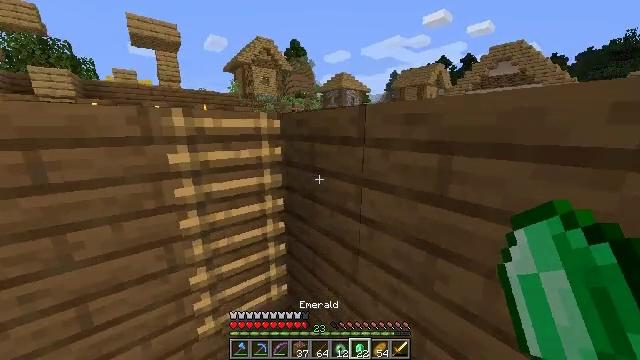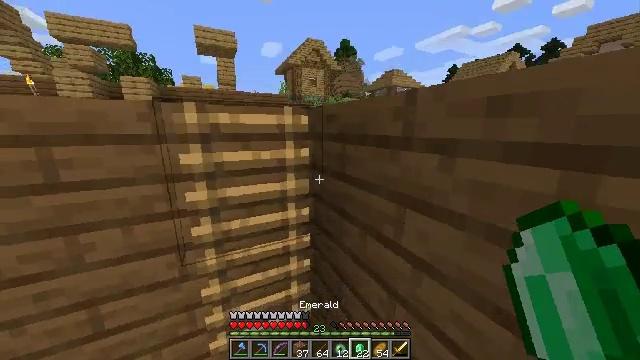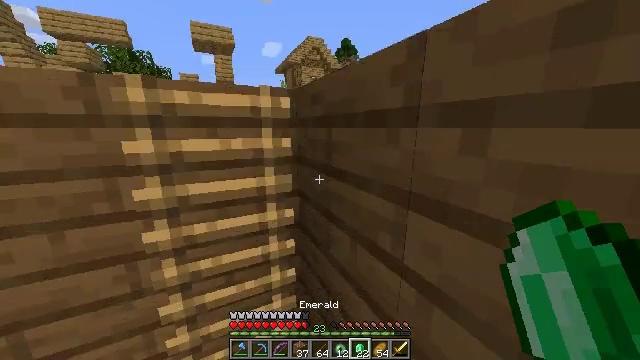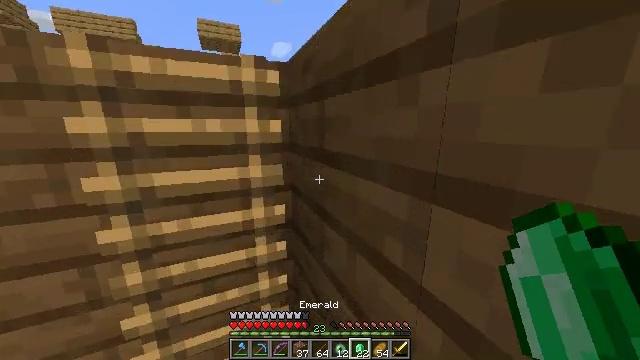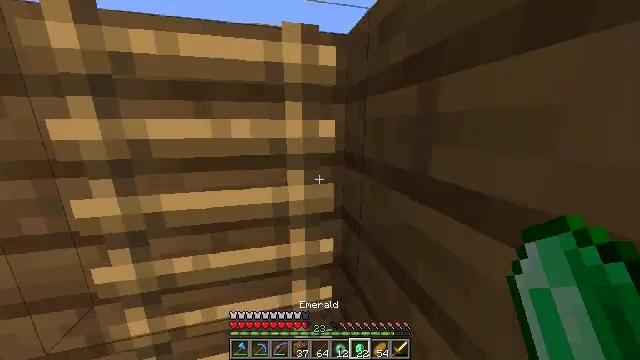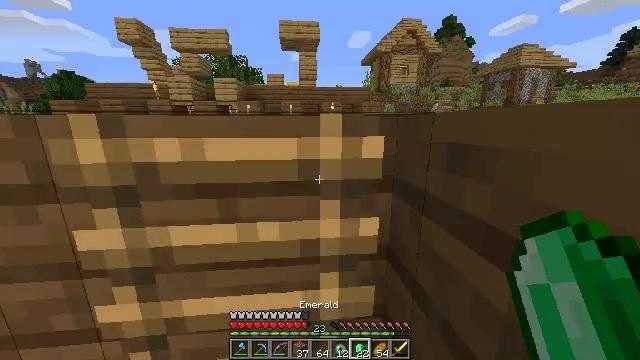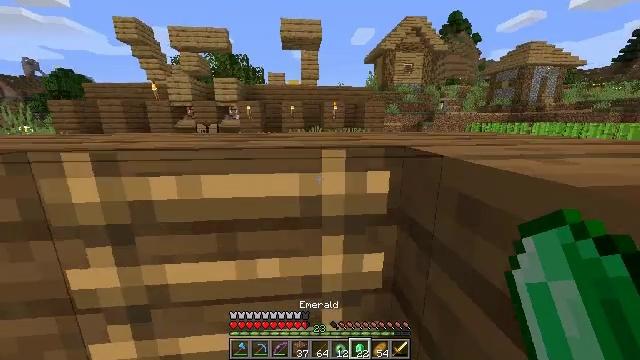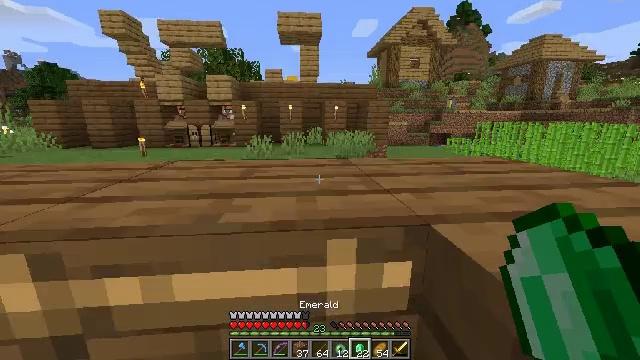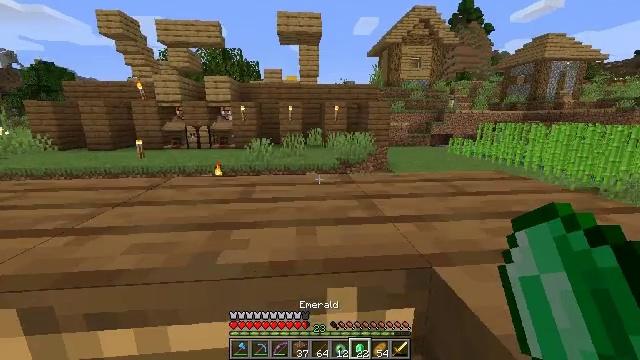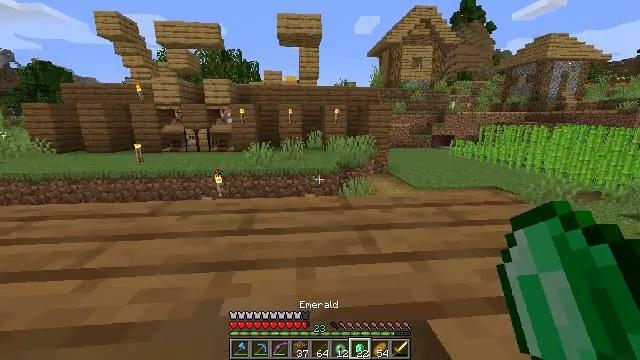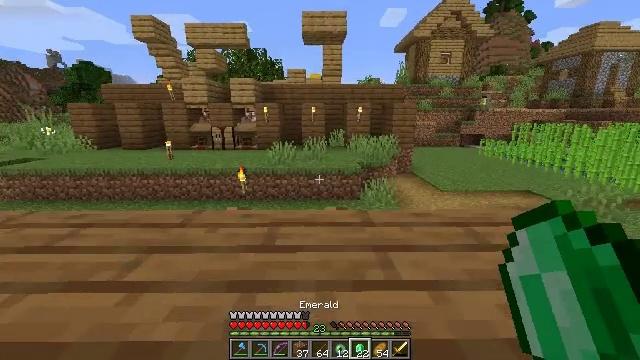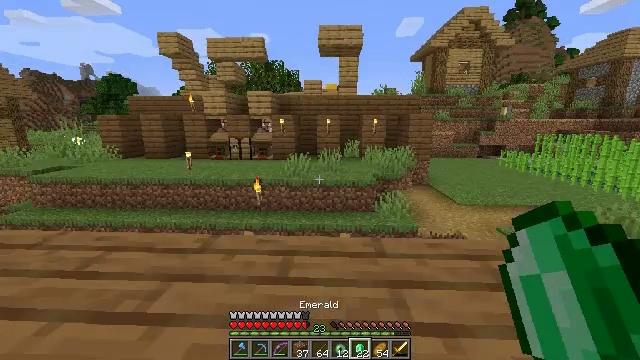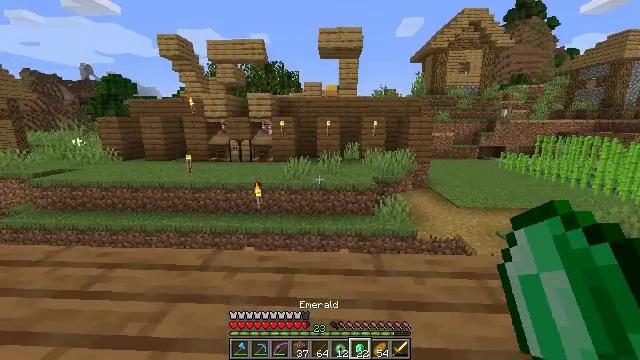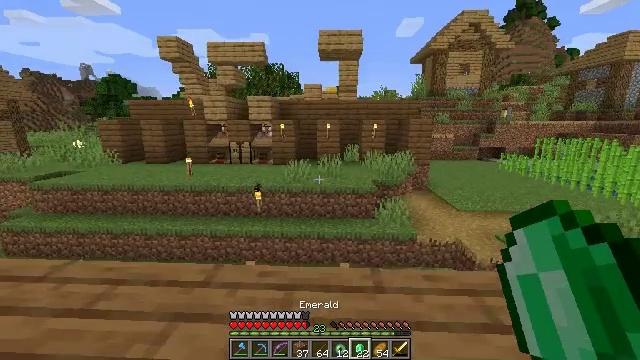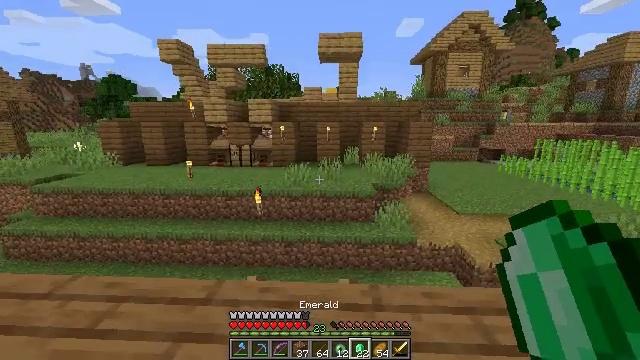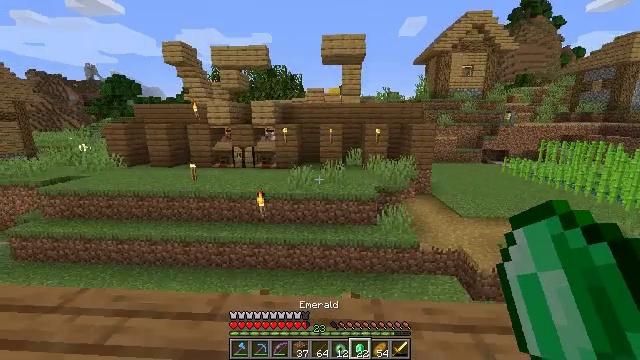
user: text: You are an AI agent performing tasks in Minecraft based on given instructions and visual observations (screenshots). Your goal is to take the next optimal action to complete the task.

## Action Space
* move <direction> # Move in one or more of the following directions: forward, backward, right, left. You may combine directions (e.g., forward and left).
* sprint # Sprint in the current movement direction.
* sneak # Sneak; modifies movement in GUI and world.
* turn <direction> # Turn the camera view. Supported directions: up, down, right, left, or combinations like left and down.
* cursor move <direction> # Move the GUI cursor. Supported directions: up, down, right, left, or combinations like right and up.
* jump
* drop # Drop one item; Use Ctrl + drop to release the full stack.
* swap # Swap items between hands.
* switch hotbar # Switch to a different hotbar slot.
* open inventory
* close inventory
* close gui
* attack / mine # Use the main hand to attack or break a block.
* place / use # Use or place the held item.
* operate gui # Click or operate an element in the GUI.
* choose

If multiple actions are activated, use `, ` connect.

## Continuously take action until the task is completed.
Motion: motion action
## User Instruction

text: Prepare books and planks to make a bookshelf.
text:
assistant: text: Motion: move forward, sprint, turn left, jump
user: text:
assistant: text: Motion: move forward, sprint, jump
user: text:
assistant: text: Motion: move forward, sprint, turn left, jump
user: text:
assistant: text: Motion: move forward, sprint, turn left, jump
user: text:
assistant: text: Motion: move forward, sprint, turn left, jump
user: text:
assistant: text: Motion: move forward, sprint, jump
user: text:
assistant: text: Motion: move forward, sprint, jump
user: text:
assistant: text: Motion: move forward, sprint, jump
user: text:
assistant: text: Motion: move forward, sprint, jump
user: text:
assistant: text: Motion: move forward, sprint, turn left, jump
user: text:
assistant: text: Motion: move forward, sprint, turn left and up, jump
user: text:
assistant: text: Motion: move forward, sprint, jump
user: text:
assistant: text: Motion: move forward, sprint, jump
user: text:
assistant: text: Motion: move forward, sprint, jump
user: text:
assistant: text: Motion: move forward, sprint, jump
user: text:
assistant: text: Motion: move forward, sprint, turn left and down
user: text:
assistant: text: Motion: move forward, sprint, turn left and down
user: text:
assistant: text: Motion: move forward, sprint, turn left and down
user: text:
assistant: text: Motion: move forward, sprint, turn left and down
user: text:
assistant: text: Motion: move forward, sprint, turn left
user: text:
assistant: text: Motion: move forward, sprint, turn left
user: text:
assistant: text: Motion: move forward, sprint
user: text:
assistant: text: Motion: move forward, sprint
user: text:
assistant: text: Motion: move forward, sprint
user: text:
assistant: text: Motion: move forward, sprint
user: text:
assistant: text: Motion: move forward, sprint
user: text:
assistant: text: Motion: move forward, sprint
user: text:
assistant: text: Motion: move forward, sprint
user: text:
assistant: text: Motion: move forward, sprint
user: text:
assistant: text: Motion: move forward, sprint